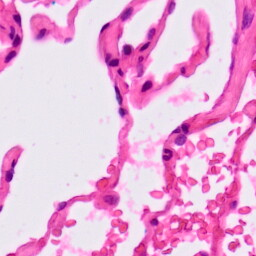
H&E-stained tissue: Lung